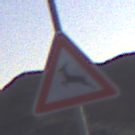
Verkehrszeichen: WildwechselRechts
Umgebung: Outdoor, Nature
Tageszeit: Dusk
Wetter: Clear
Licht: Natural
Jahreszeit: NotSpecified
Kontrast: LowContrast